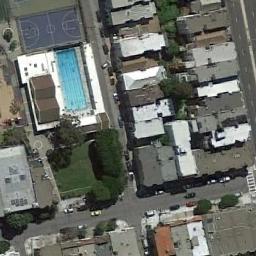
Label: basketball_court